Question: This is as far as I got. So far I am unable to vertically centre the icon in the right DIV regardless of the height. I am also unable to get the text in the left DIV to break when it hits it's max length.
Here is what I have: <URL>
expected:
HTML:
'''
<div class="container">
<div class="right">
<div class="someIcon"></div>
</div>
<div class="left">
aaaaaaaaaaaaaaaaaaaaabbbbbbbbbbbbbbbbbbbbbbbbbbcccdcccccccccccccccccccccccccccccdccccccccddccccc
</div>
</div>
'''
CSS:
'''
.left {
overflow: hidden;
border: 1px solid #FF0000;
/* word-wrap: break-word;
word-break: break-all;
text-wrap: normal;
white-space: normal;*/
word-break: break-all;
}
.container {
display: block;
position: relative;
overflow: hidden;
}
.someIcon {
background: url(http://www.adiumxtras.com/images/thumbs/adiumtwit_twitters_icon_for_adium_1_31971_7892_thumb.png);
background-size: 20px;
width: 20px;
height: 20px;
margin: 0 auto;
position: absolute;
top: 50%:
}
.right {
float: right;
width: 50px;
min-height: 50px;
border: 1px solid #000000;
display:table-cell;
vertical-align:middle;
}
'''
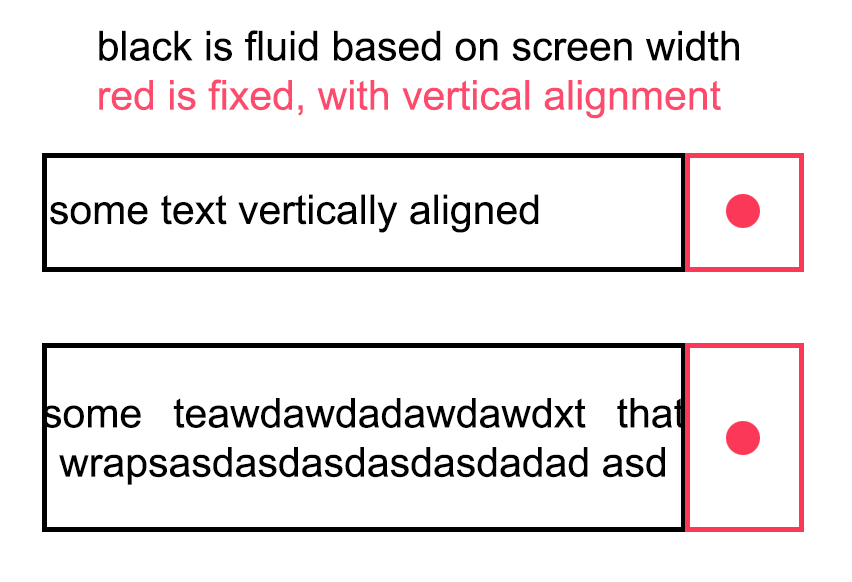
Answer: I simplified your layout by using the background properties position attributes to keep it centered vertically and to the right. You shouldn't need to do any floating. I try and keep my layouts as simple as possible.
CSS
'''
.container {
border:1px solid black;
background: url(http://www.adiumxtras.com/images/thumbs/adiumtwit_twitters_icon_for_adium_1_31971_7892_thumb.png) center right 15px no-repeat;
position: relative;
margin: 5px;
padding: 15px 75px 15px 15px;
}
'''
wrapword class pulled from <URL>
'''
.wrapword{
white-space: -moz-pre-wrap !important; /* Mozilla, since 1999 */
white-space: -pre-wrap; /* Opera 4-6 */
white-space: -o-pre-wrap; /* Opera 7 */
white-space: pre-wrap; /* css-3 */
word-wrap: break-word; /* Internet Explorer 5.5+ */
word-break: break-all;
white-space: normal;
}
'''
HTML
'''
<div class="container wrapword">
aaaaaaaaaaaaaaaaaaaaaaaaaaaaaaaaaaaaaaaaaaaaaaaaaaaaaaaaaaaaaaaaaaaaaaaaaaaaaaaaaaaaaaaaaaaaaaaaaaaaaaaaaaaaaaaaaaaaaaaaaaaaaaaaaaaaaaaaaaaaaaaaaaaaaaaaaaaaaaaaaaaaaaaaaaaaaaaaaaaaaaaaaaaaaaaaaaaaaaaaaaa
</div>
<div class="container wrapword">
Lorem ipsum dolor sit amet, consectetur adipiscing elit. Donec sit amet facilisis tellus. Aliquam eu mi in augue faucibus egestas sed convallis lorem. Nulla rutrum purus ac dolor dictum viverra.
</div>
<div class="container wrapword">
a short sentence
</div>
'''
: removed unecessary div, support for one really long word (although I imagine that isn't necessary)
<URL>
you can adjust the padding on the background and the container to fit your image.